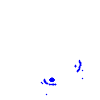
Particle: pion